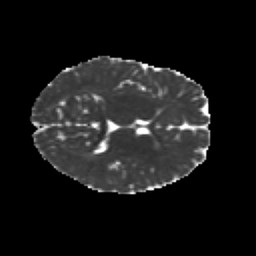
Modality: MD
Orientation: axial
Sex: male
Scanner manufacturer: siemens
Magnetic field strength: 3 T
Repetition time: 5 s
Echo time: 0.071 s